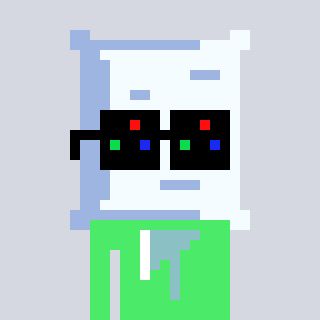
a pixel art character with square black sunglasses, a pillow-shaped head and a teal-colored body on a cool background